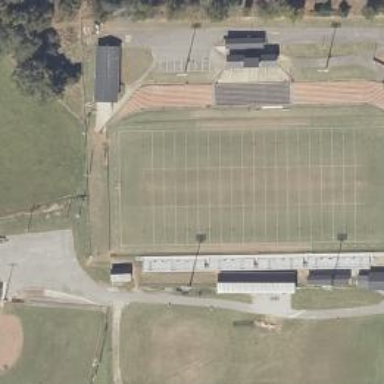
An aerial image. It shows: American football pitch.